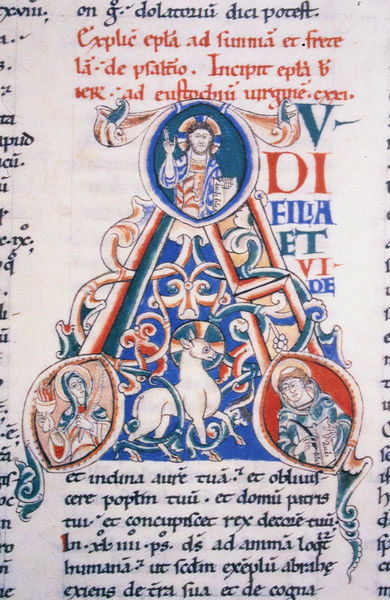
Titel: Hieronymus Briefe
Institution: Dijon, Bibliothèque Municipale
Schlagwörter: blau, dreieck, rot, tier, ornament, bibel, schrift, ornamente, lamm, buch, buchstabe, initiale, heiligenschein, christus, jesus, mittelalter, mönch, heilige, handschrift, latein, initial, gottvater, buchmalerei, manuskript, a, rote schrift, lateinische schrift, buchsatbe, bibeltext